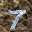
Label: 7